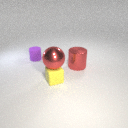
small purple rubber cylinder to the left of large red metal cylinder